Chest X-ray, PA view. Patient: 37 years old, sex F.
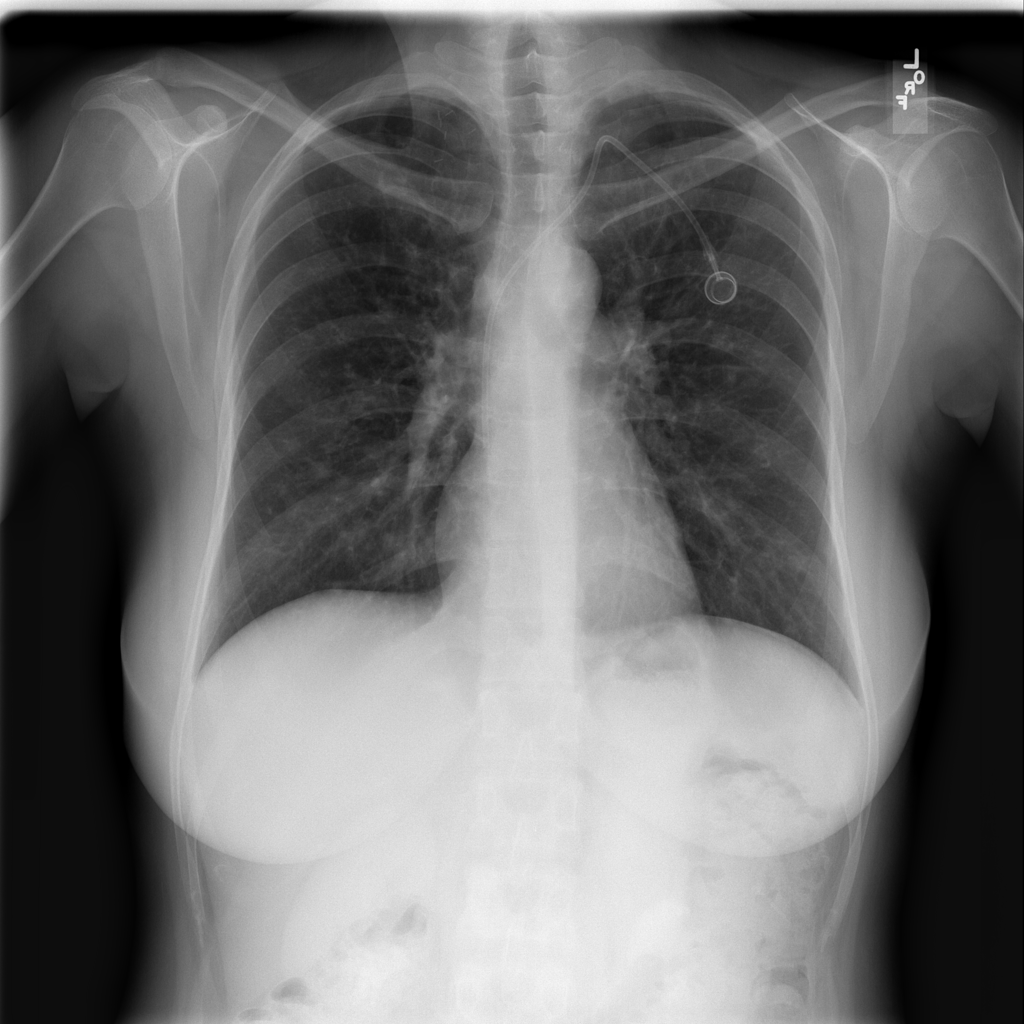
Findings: No Finding